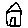
Label: house